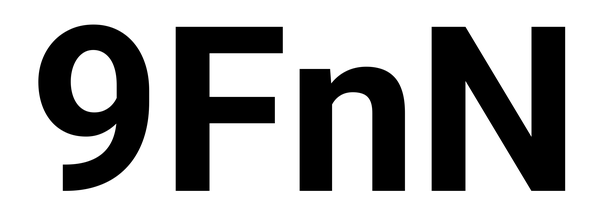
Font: Roboto_Bold